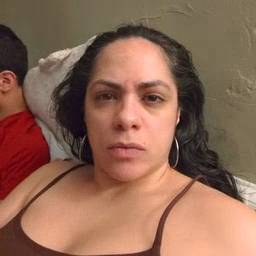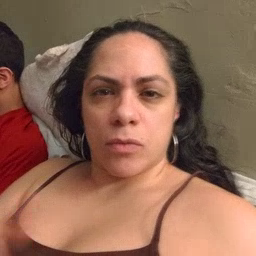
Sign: any